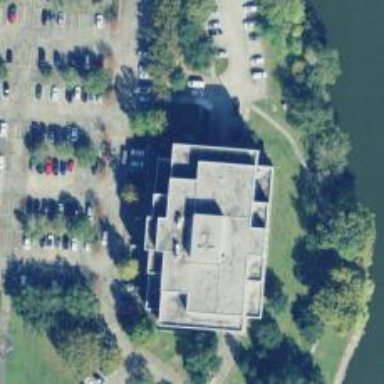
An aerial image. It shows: Government office.